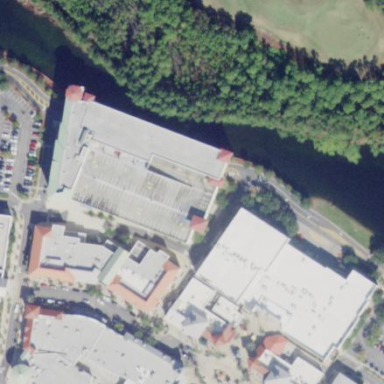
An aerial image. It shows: Mall building.